Field crop: maize
Growth stage: 1
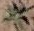
Species: atriplex